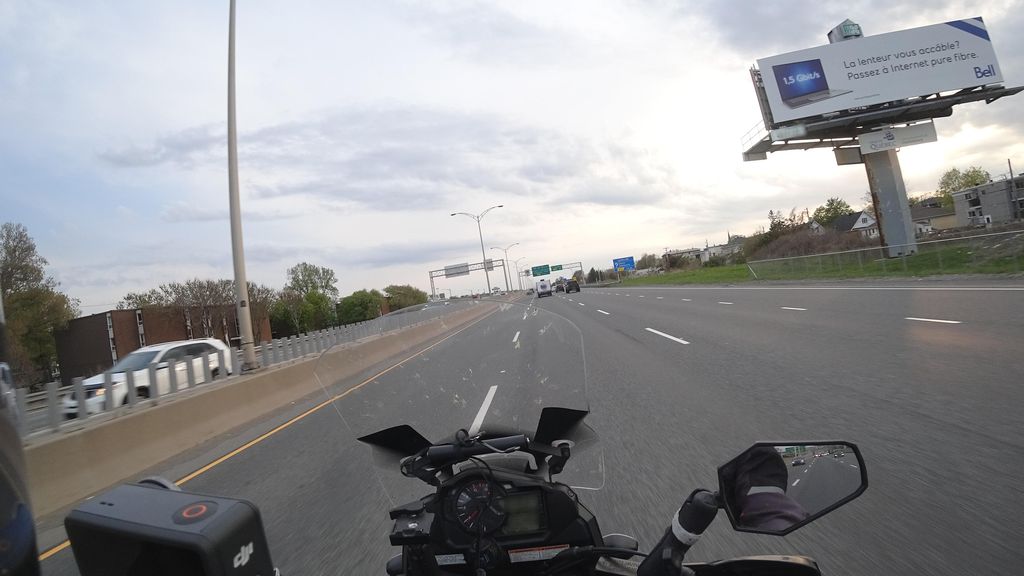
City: quebec_city